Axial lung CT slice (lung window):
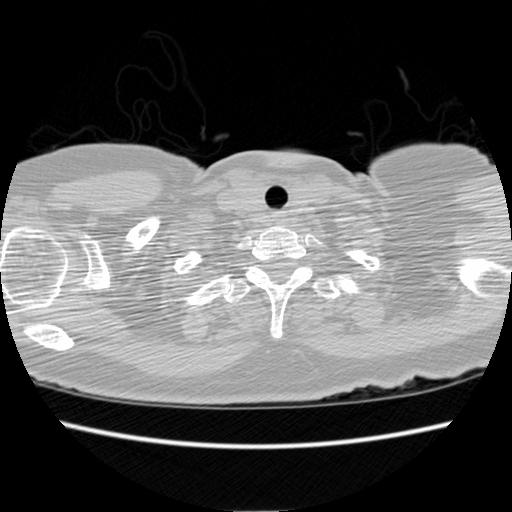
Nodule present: no